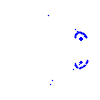
Particle: proton